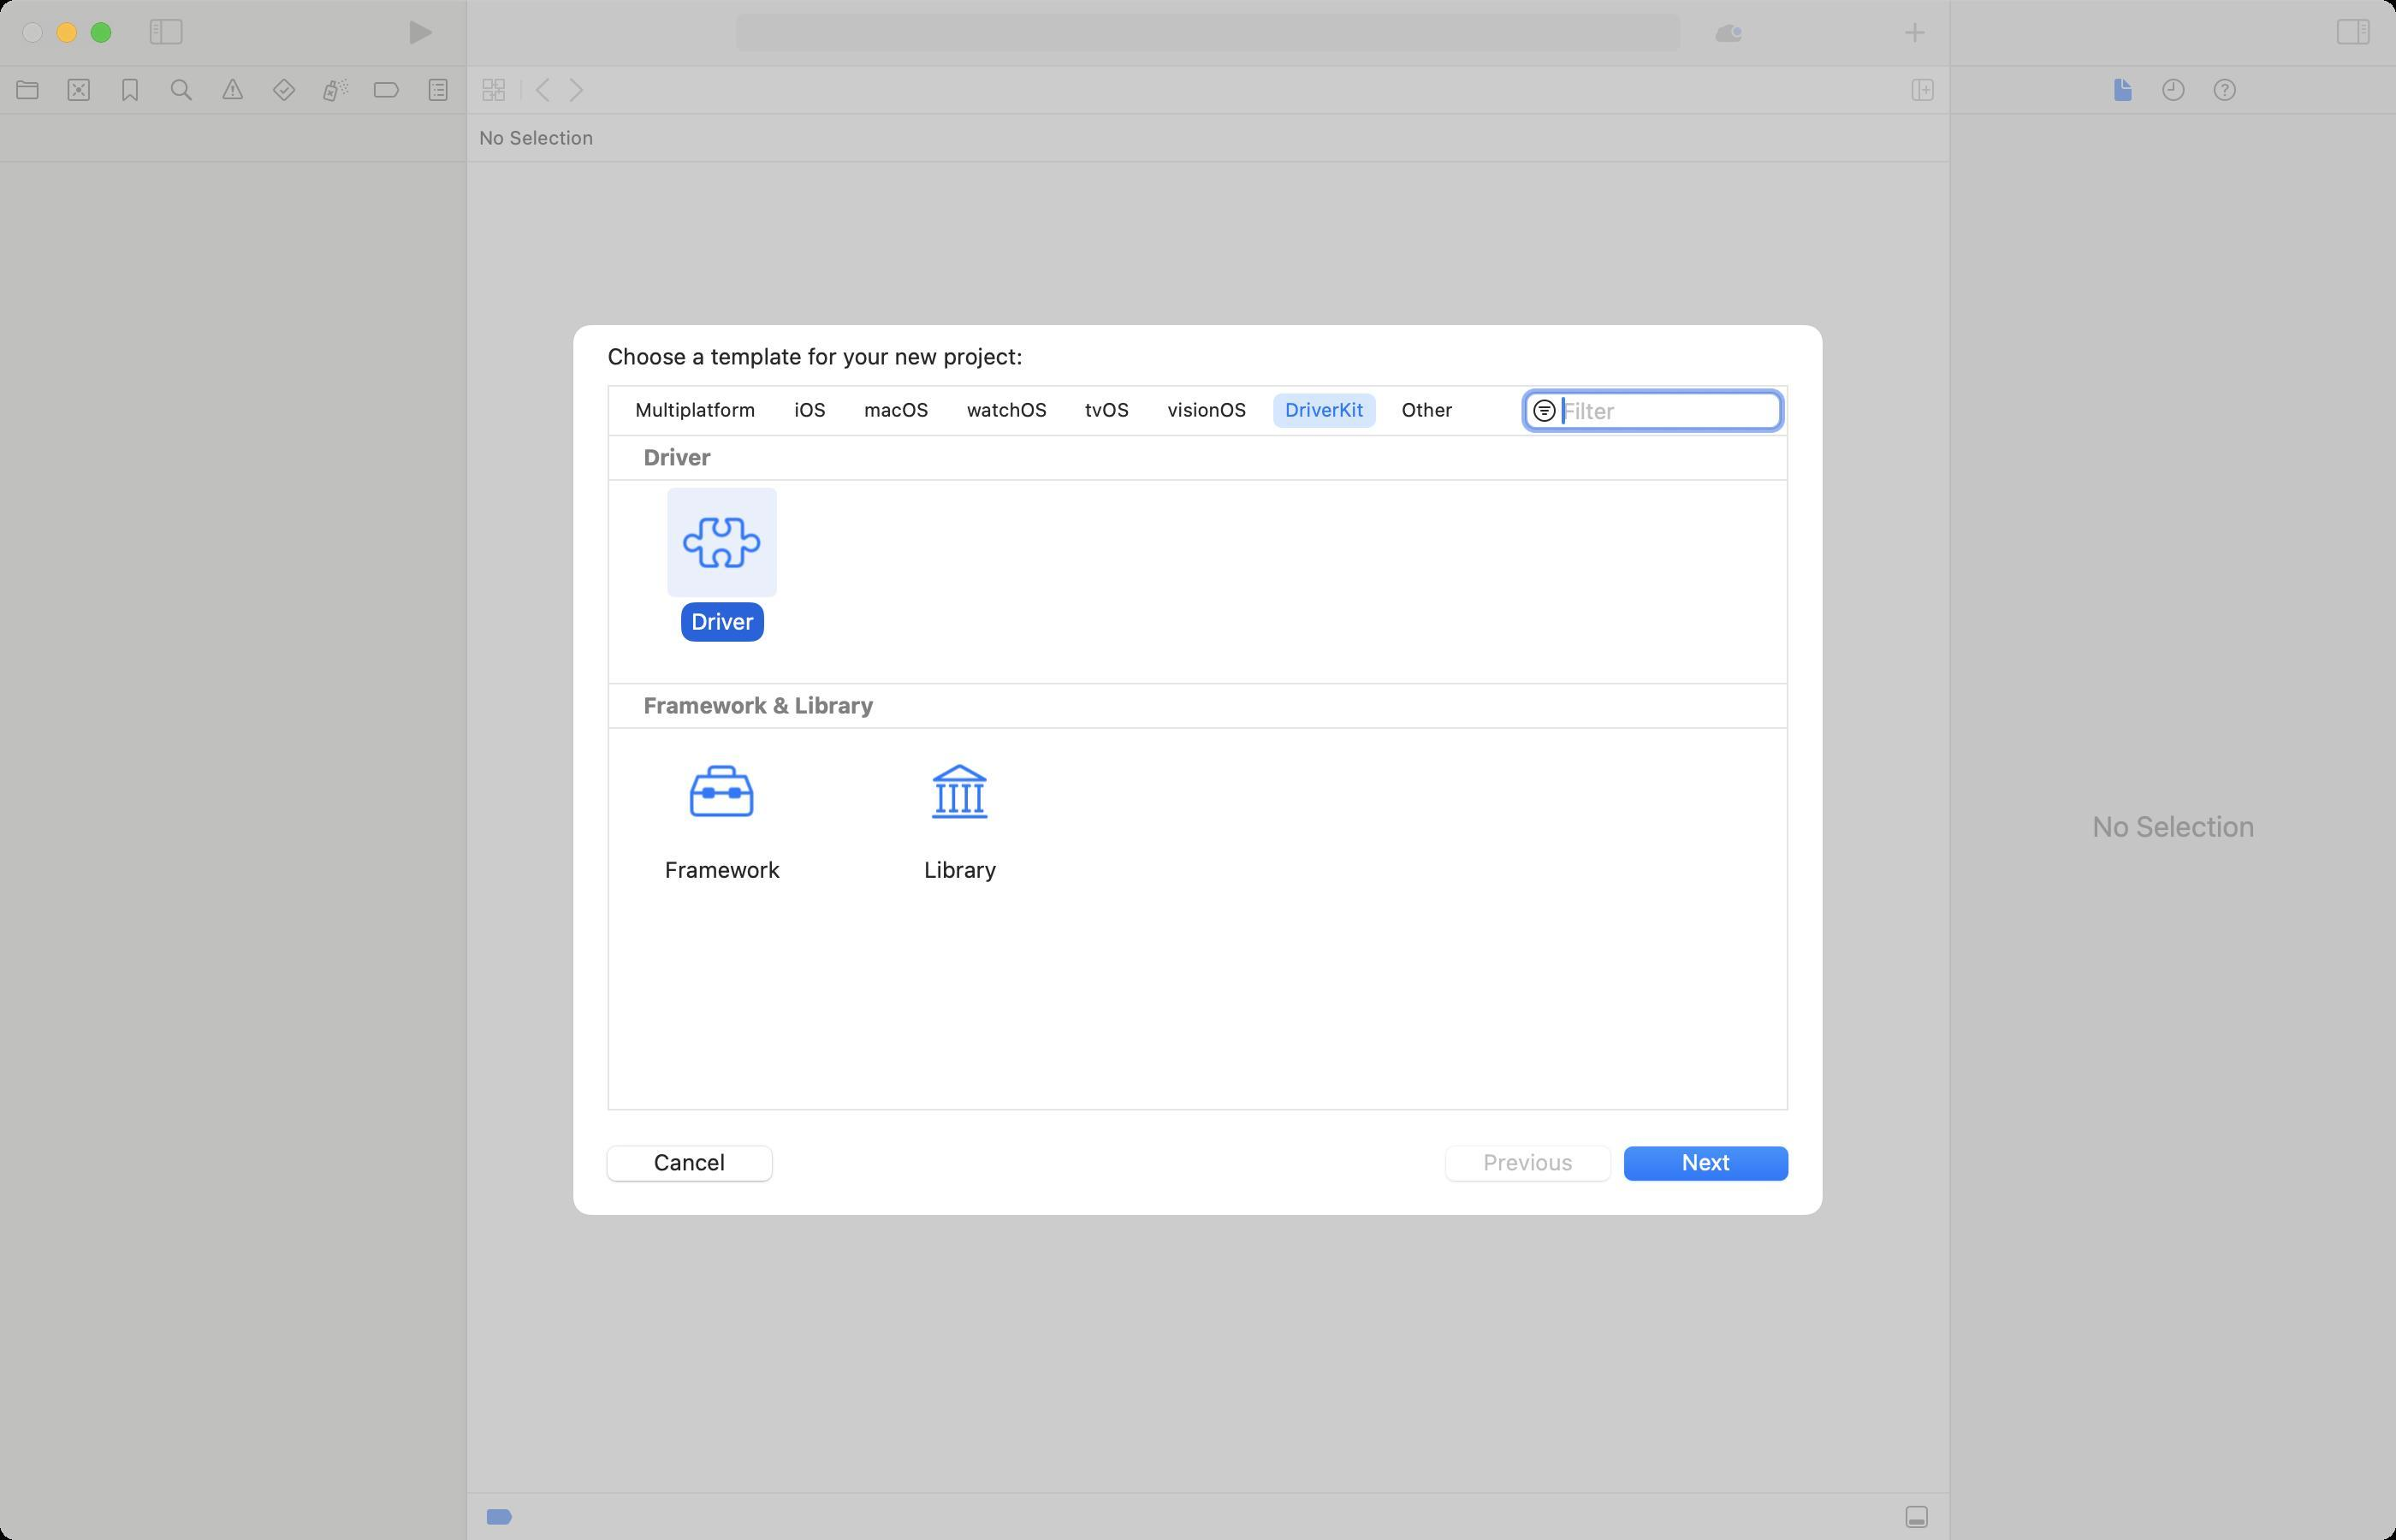
Accessibility tree:
{"name": "", "role": "AXWindow", "description": null, "role_description": "standard window", "value": null, "position": "164.00;127.00", "size": "1400;900", "children": [{"name": null, "role": "AXSplitGroup", "description": null, "role_description": "split group", "value": null, "position": "0.00;0.00", "size": "1400;900", "children": [{"name": null, "role": "AXGroup", "description": "navigator", "role_description": "group", "value": null, "position": "0.00;0.00", "size": "272;900", "children": [{"name": "", "role": "AXRadioButton", "description": "Project", "role_description": "radio button", "value": 0, "position": "1.00;39.00", "size": "30;27", "children": []}, {"name": "", "role": "AXRadioButton", "description": "Source Control", "role_description": "radio button", "value": 0, "position": "31.00;39.00", "size": "30;27", "children": []}, {"name": "", "role": "AXRadioButton", "description": "Bookmarks", "role_description": "radio button", "value": 0, "position": "61.00;39.00", "size": "30;27", "children": []}, {"name": "", "role": "AXRadioButton", "description": "Find", "role_description": "radio button", "value": 0, "position": "91.00;39.00", "size": "30;27", "children": []}, {"name": "", "role": "AXRadioButton", "description": "Issues", "role_description": "radio button", "value": 0, "position": "121.00;39.00", "size": "30;27", "children": []}, {"name": "", "role": "AXRadioButton", "description": "Tests", "role_description": "radio button", "value": 0, "position": "151.00;39.00", "size": "30;27", "children": []}, {"name": "", "role": "AXRadioButton", "description": "Debug", "role_description": "radio button", "value": 0, "position": "181.00;39.00", "size": "30;27", "children": []}, {"name": "", "role": "AXRadioButton", "description": "Breakpoints", "role_description": "radio button", "value": 0, "position": "211.00;39.00", "size": "30;27", "children": []}, {"name": "", "role": "AXRadioButton", "description": "Reports", "role_description": "radio button", "value": 0, "position": "241.00;39.00", "size": "30;27", "children": []}]}, {"name": null, "role": "AXSplitter", "description": null, "role_description": "splitter", "value": 272.0, "position": "272.00;38.00", "size": "1;862", "children": []}, {"name": null, "role": "AXGroup", "description": "editor area", "role_description": "group", "value": null, "position": "273.00;0.00", "size": "866;900", "children": [{"name": null, "role": "AXSplitGroup", "description": null, "role_description": "split group", "value": null, "position": "273.00;0.00", "size": "866;900", "children": [{"name": null, "role": "AXSplitGroup", "description": null, "role_description": "split group", "value": null, "position": "273.00;0.00", "size": "866;900", "children": [{"name": null, "role": "AXGroup", "description": null, "role_description": "group", "value": null, "position": "273.00;0.00", "size": "866;900", "children": [{"name": null, "role": "AXGroup", "description": null, "role_description": "group", "value": null, "position": "273.00;0.00", "size": "866;900", "children": [{"name": null, "role": "AXSplitGroup", "description": null, "role_description": "split group", "value": null, "position": "273.00;0.00", "size": "866;900", "children": [{"name": null, "role": "AXStaticText", "description": null, "role_description": "text", "value": "No Editor", "position": "667.00;473.50", "size": "78;20", "children": []}]}, {"name": null, "role": "AXGroup", "description": "Jump Bar", "role_description": "group", "value": null, "position": "273.00;67.00", "size": "866;28", "children": [{"name": null, "role": "AXPopUpButton", "description": null, "role_description": "pop up button", "value": "No Selection", "position": "273.00;67.00", "size": "88;27", "children": []}]}]}, {"name": null, "role": "AXGroup", "description": "Tab Bar", "role_description": "group", "value": null, "position": "273.00;39.00", "size": "866;28", "children": [{"name": "", "role": "AXButton", "description": "Related Items", "role_description": "button", "value": null, "position": "277.00;39.00", "size": "23;27", "children": []}, {"name": "", "role": "AXButton", "description": "Go Back", "role_description": "button", "value": null, "position": "309.00;39.00", "size": "18;27", "children": []}, {"name": "", "role": "AXButton", "description": "Go Forward", "role_description": "button", "value": null, "position": "327.00;39.00", "size": "18;27", "children": []}, {"name": "", "role": "AXButton", "description": "Add Editor on Right", "role_description": "button", "value": null, "position": "1112.00;39.00", "size": "23;27", "children": []}]}]}]}, {"name": null, "role": "AXGroup", "description": "debug bar", "role_description": "group", "value": null, "position": "273.00;873.00", "size": "866;27", "children": [{"name": "", "role": "AXCheckBox", "description": "Breakpoints", "role_description": "toggle button", "value": 1, "position": "277.00;873.00", "size": "30;27", "children": []}, {"name": "", "role": "AXButton", "description": "show debug area", "role_description": "button", "value": null, "position": "1105.00;873.00", "size": "30;27", "children": []}]}]}]}, {"name": null, "role": "AXSplitter", "description": null, "role_description": "splitter", "value": 866.0, "position": "1139.00;38.00", "size": "1;862", "children": []}, {"name": null, "role": "AXGroup", "description": "inspector", "role_description": "group", "value": null, "position": "1140.00;0.00", "size": "260;900", "children": [{"name": null, "role": "AXStaticText", "description": null, "role_description": "text", "value": "No Selection", "position": "1218.50;473.00", "size": "103;20", "children": []}, {"name": "", "role": "AXRadioButton", "description": "File Inspector", "role_description": "radio button", "value": 1, "position": "1225.00;39.00", "size": "30;27", "children": []}, {"name": "", "role": "AXRadioButton", "description": "History Inspector", "role_description": "radio button", "value": 0, "position": "1255.00;39.00", "size": "30;27", "children": []}, {"name": "", "role": "AXRadioButton", "description": "Quick Help Inspector", "role_description": "radio button", "value": 0, "position": "1285.00;39.00", "size": "30;27", "children": []}]}]}, {"name": null, "role": "AXToolbar", "description": null, "role_description": "toolbar", "value": null, "position": "0.00;0.00", "size": "1400;38", "children": [{"name": null, "role": "AXButton", "description": "Hide Navigator", "role_description": "button", "value": null, "position": "76.00;0.00", "size": "42;38", "children": []}, {"name": null, "role": "AXGroup", "description": null, "role_description": "group", "value": null, "position": "176.00;0.00", "size": "92;38", "children": [{"name": "Run", "role": "AXButton", "description": null, "role_description": "button", "value": null, "position": "225.00;7.00", "size": "40;25", "children": []}]}, {"name": null, "role": "AXGroup", "description": null, "role_description": "group", "value": null, "position": "426.00;0.00", "size": "560;38", "children": [{"name": null, "role": "AXGroup", "description": "Activity View", "role_description": "group", "value": null, "position": "430.00;8.00", "size": "552;22", "children": [{"name": null, "role": "AXStaticText", "description": null, "role_description": "text", "value": " ", "position": "970.00;12.00", "size": "8;14", "children": []}]}]}, {"name": null, "role": "AXButton", "description": "Notices", "role_description": "button", "value": null, "position": "995.00;0.00", "size": "30;38", "children": []}, {"name": null, "role": "AXButton", "description": "Library", "role_description": "button", "value": null, "position": "1103.00;0.00", "size": "32;38", "children": []}, {"name": null, "role": "AXButton", "description": "Hide Inspector", "role_description": "button", "value": null, "position": "1354.00;0.00", "size": "42;38", "children": []}]}, {"name": null, "role": "AXButton", "description": null, "role_description": "close button", "value": null, "position": "12.00;11.00", "size": "14;16", "children": []}, {"name": null, "role": "AXButton", "description": null, "role_description": "zoom button", "value": null, "position": "52.00;11.00", "size": "14;16", "children": [{"name": null, "role": "AXGroup", "description": null, "role_description": "group", "value": null, "position": "52.00;11.00", "size": "14;16", "children": [{"name": null, "role": "AXGroup", "description": null, "role_description": "group", "value": null, "position": "52.00;11.00", "size": "14;16", "children": []}]}]}, {"name": null, "role": "AXButton", "description": null, "role_description": "minimize button", "value": null, "position": "32.00;11.00", "size": "14;16", "children": []}, {"name": null, "role": "AXSheet", "description": null, "role_description": "sheet", "value": null, "position": "335.00;190.00", "size": "730;520", "children": [{"name": null, "role": "AXStaticText", "description": null, "role_description": "text", "value": "Choose a template for your new project:", "position": "353.00;200.00", "size": "694;17", "children": []}, {"name": "Cancel", "role": "AXButton", "description": null, "role_description": "button", "value": null, "position": "348.00;665.00", "size": "110;32", "children": []}, {"name": "Previous", "role": "AXButton", "description": null, "role_description": "button", "value": null, "position": "838.00;665.00", "size": "110;32", "children": []}, {"name": "Next", "role": "AXButton", "description": null, "role_description": "button", "value": null, "position": "942.00;665.00", "size": "110;32", "children": []}, {"name": null, "role": "AXGroup", "description": null, "role_description": "group", "value": null, "position": "356.00;226.00", "size": "688;422", "children": [{"name": null, "role": "AXScrollArea", "description": null, "role_description": "scroll area", "value": null, "position": "356.00;255.00", "size": "688;393", "children": [{"name": null, "role": "AXList", "description": "template chooser", "role_description": "collection", "value": null, "position": "356.00;254.00", "size": "688;394", "children": [{"name": null, "role": "AXList", "description": "Driver", "role_description": "section", "value": null, "position": "356.00;254.00", "size": "688;141", "children": [{"name": null, "role": "AXStaticText", "description": "Driver", "role_description": "text", "value": null, "position": "356.00;254.00", "size": "688;27", "children": []}, {"name": null, "role": "AXGroup", "description": "Driver", "role_description": "group", "value": null, "position": "360.00;285.00", "size": "124;110", "children": [{"name": null, "role": "AXImage", "description": "", "role_description": "image", "value": null, "position": "395.25;298.75", "size": "54;36", "children": []}]}]}, {"name": null, "role": "AXList", "description": "Framework & Library", "role_description": "section", "value": null, "position": "356.00;399.00", "size": "688;141", "children": [{"name": null, "role": "AXStaticText", "description": "Framework & Library", "role_description": "text", "value": null, "position": "356.00;399.00", "size": "688;27", "children": []}, {"name": null, "role": "AXGroup", "description": "Framework", "role_description": "group", "value": null, "position": "360.00;430.00", "size": "124;110", "children": [{"name": null, "role": "AXImage", "description": "", "role_description": "image", "value": null, "position": "399.25;444.25", "size": "46;35", "children": []}]}, {"name": null, "role": "AXGroup", "description": "Library", "role_description": "group", "value": null, "position": "499.00;430.00", "size": "124;110", "children": [{"name": null, "role": "AXImage", "description": "", "role_description": "image", "value": null, "position": "540.50;443.25", "size": "41;38", "children": []}]}]}]}, {"name": null, "role": "AXScrollBar", "description": null, "role_description": "scroll bar", "value": 0.006578947368421052, "position": "1028.00;255.00", "size": "16;393", "children": []}]}, {"name": null, "role": "AXTextField", "description": "template filter field", "role_description": "search text field", "value": "", "position": "891.00;229.00", "size": "150;22", "children": [{"name": "toggle_filter", "role": "AXButton", "description": "search", "role_description": "button", "value": null, "position": "891.00;229.00", "size": "15;22", "children": []}]}, {"name": null, "role": "AXRadioGroup", "description": "Platform", "role_description": "radio group", "value": null, "position": "364.00;229.00", "size": "492;22", "children": [{"name": "Multiplatform", "role": "AXRadioButton", "description": null, "role_description": "radio button", "value": 0, "position": "364.00;230.00", "size": "85;20", "children": []}, {"name": "iOS", "role": "AXRadioButton", "description": null, "role_description": "radio button", "value": 0, "position": "457.00;230.00", "size": "33;20", "children": []}, {"name": "macOS", "role": "AXRadioButton", "description": null, "role_description": "radio button", "value": 0, "position": "498.00;230.00", "size": "52;20", "children": []}, {"name": "watchOS", "role": "AXRadioButton", "description": null, "role_description": "radio button", "value": 0, "position": "558.00;230.00", "size": "61;20", "children": []}, {"name": "tvOS", "role": "AXRadioButton", "description": null, "role_description": "radio button", "value": 0, "position": "627.00;230.00", "size": "40;20", "children": []}, {"name": "visionOS", "role": "AXRadioButton", "description": null, "role_description": "radio button", "value": 0, "position": "675.00;230.00", "size": "61;20", "children": []}, {"name": "DriverKit", "role": "AXRadioButton", "description": null, "role_description": "radio button", "value": 1, "position": "744.00;230.00", "size": "60;20", "children": []}, {"name": "Other", "role": "AXRadioButton", "description": null, "role_description": "radio button", "value": 0, "position": "812.00;230.00", "size": "44;20", "children": []}]}]}]}]}